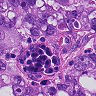
Metastatic tissue present: yes